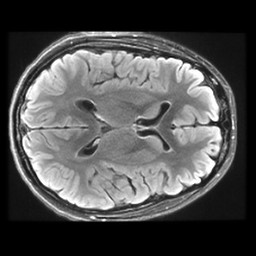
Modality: FLAIR
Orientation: axial
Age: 21
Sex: female
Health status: healthy
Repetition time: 12 s
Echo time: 0.09782 s